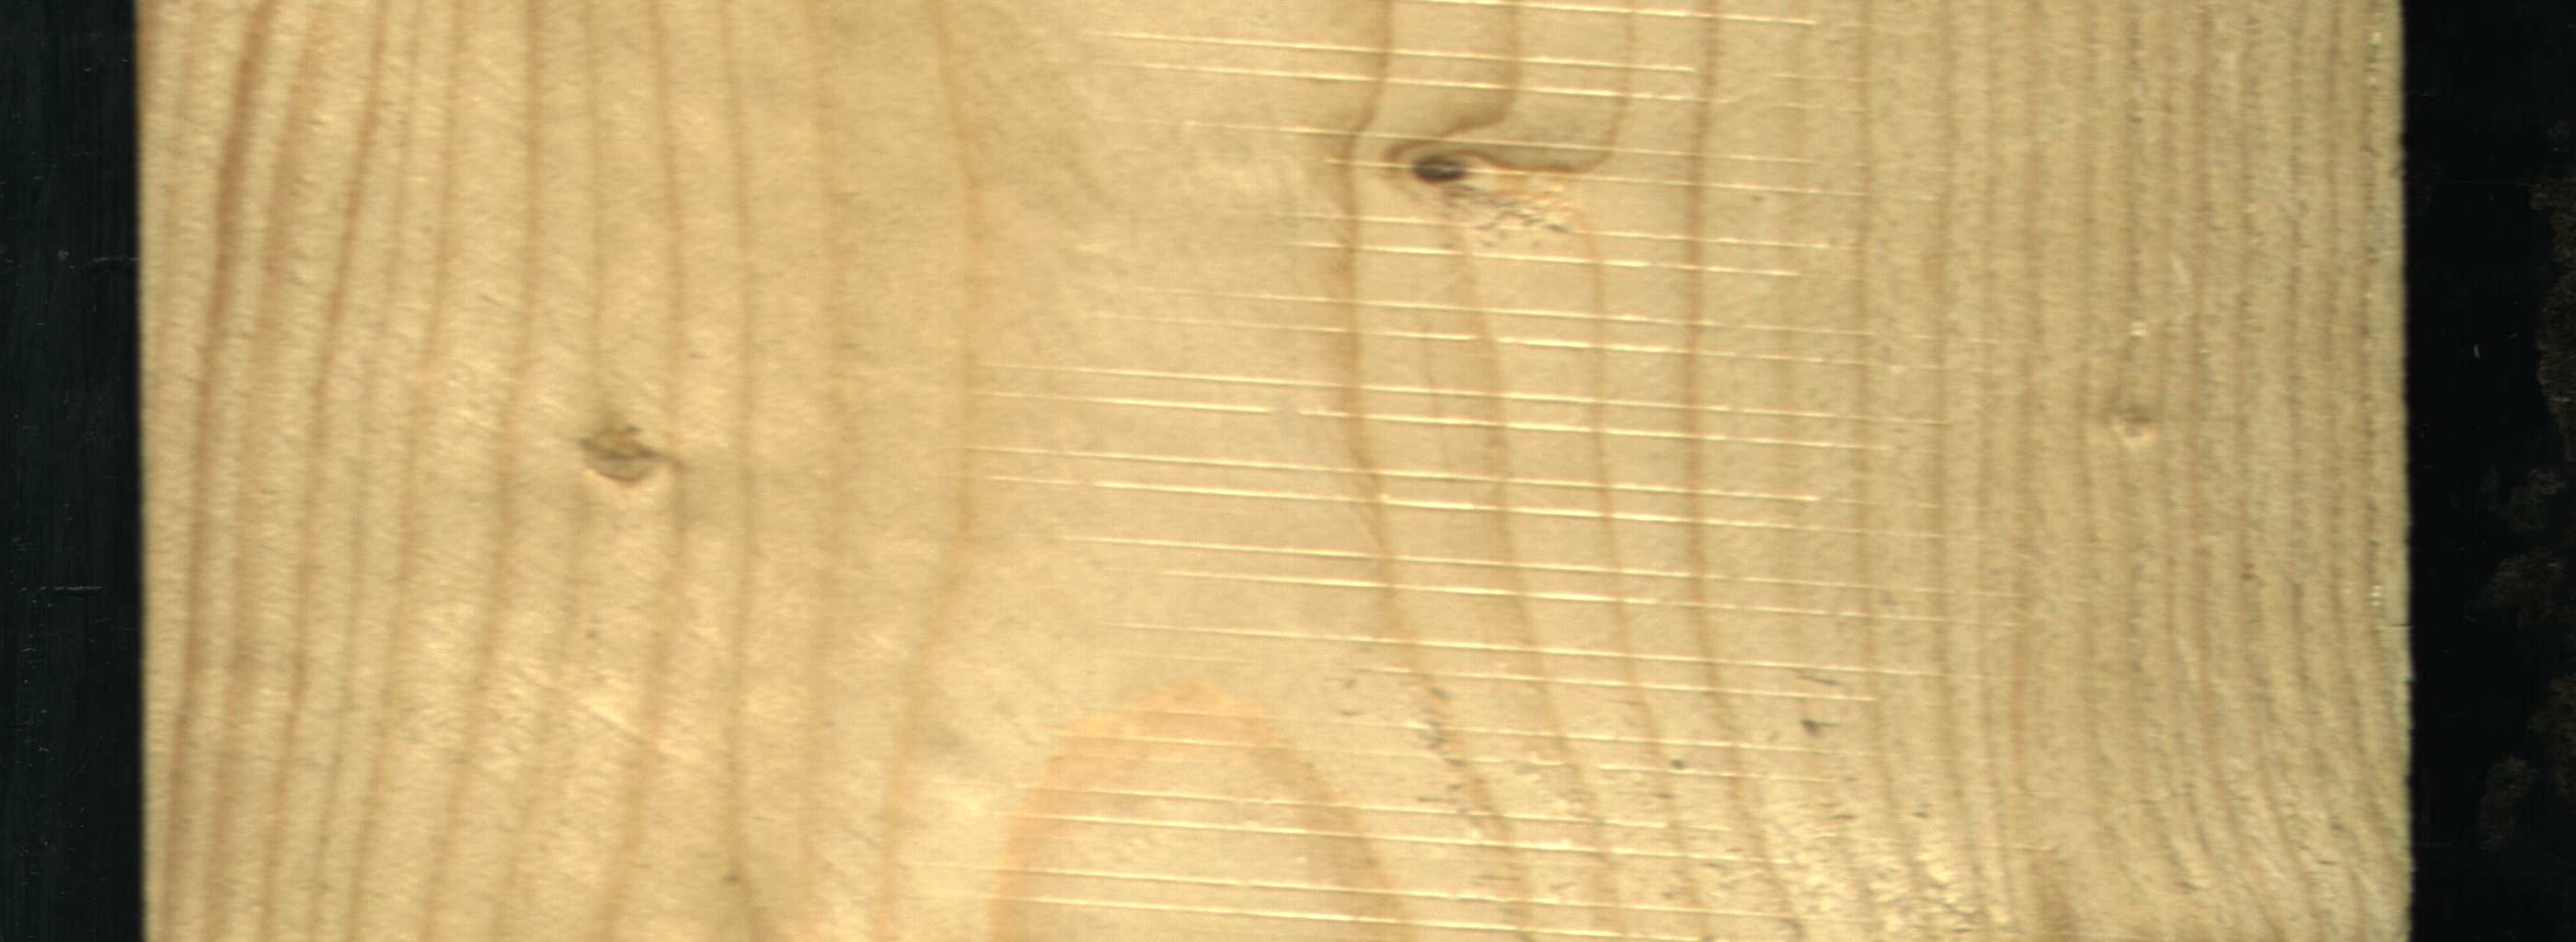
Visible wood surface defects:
Live_Knot